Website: home-depot
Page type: billing-address
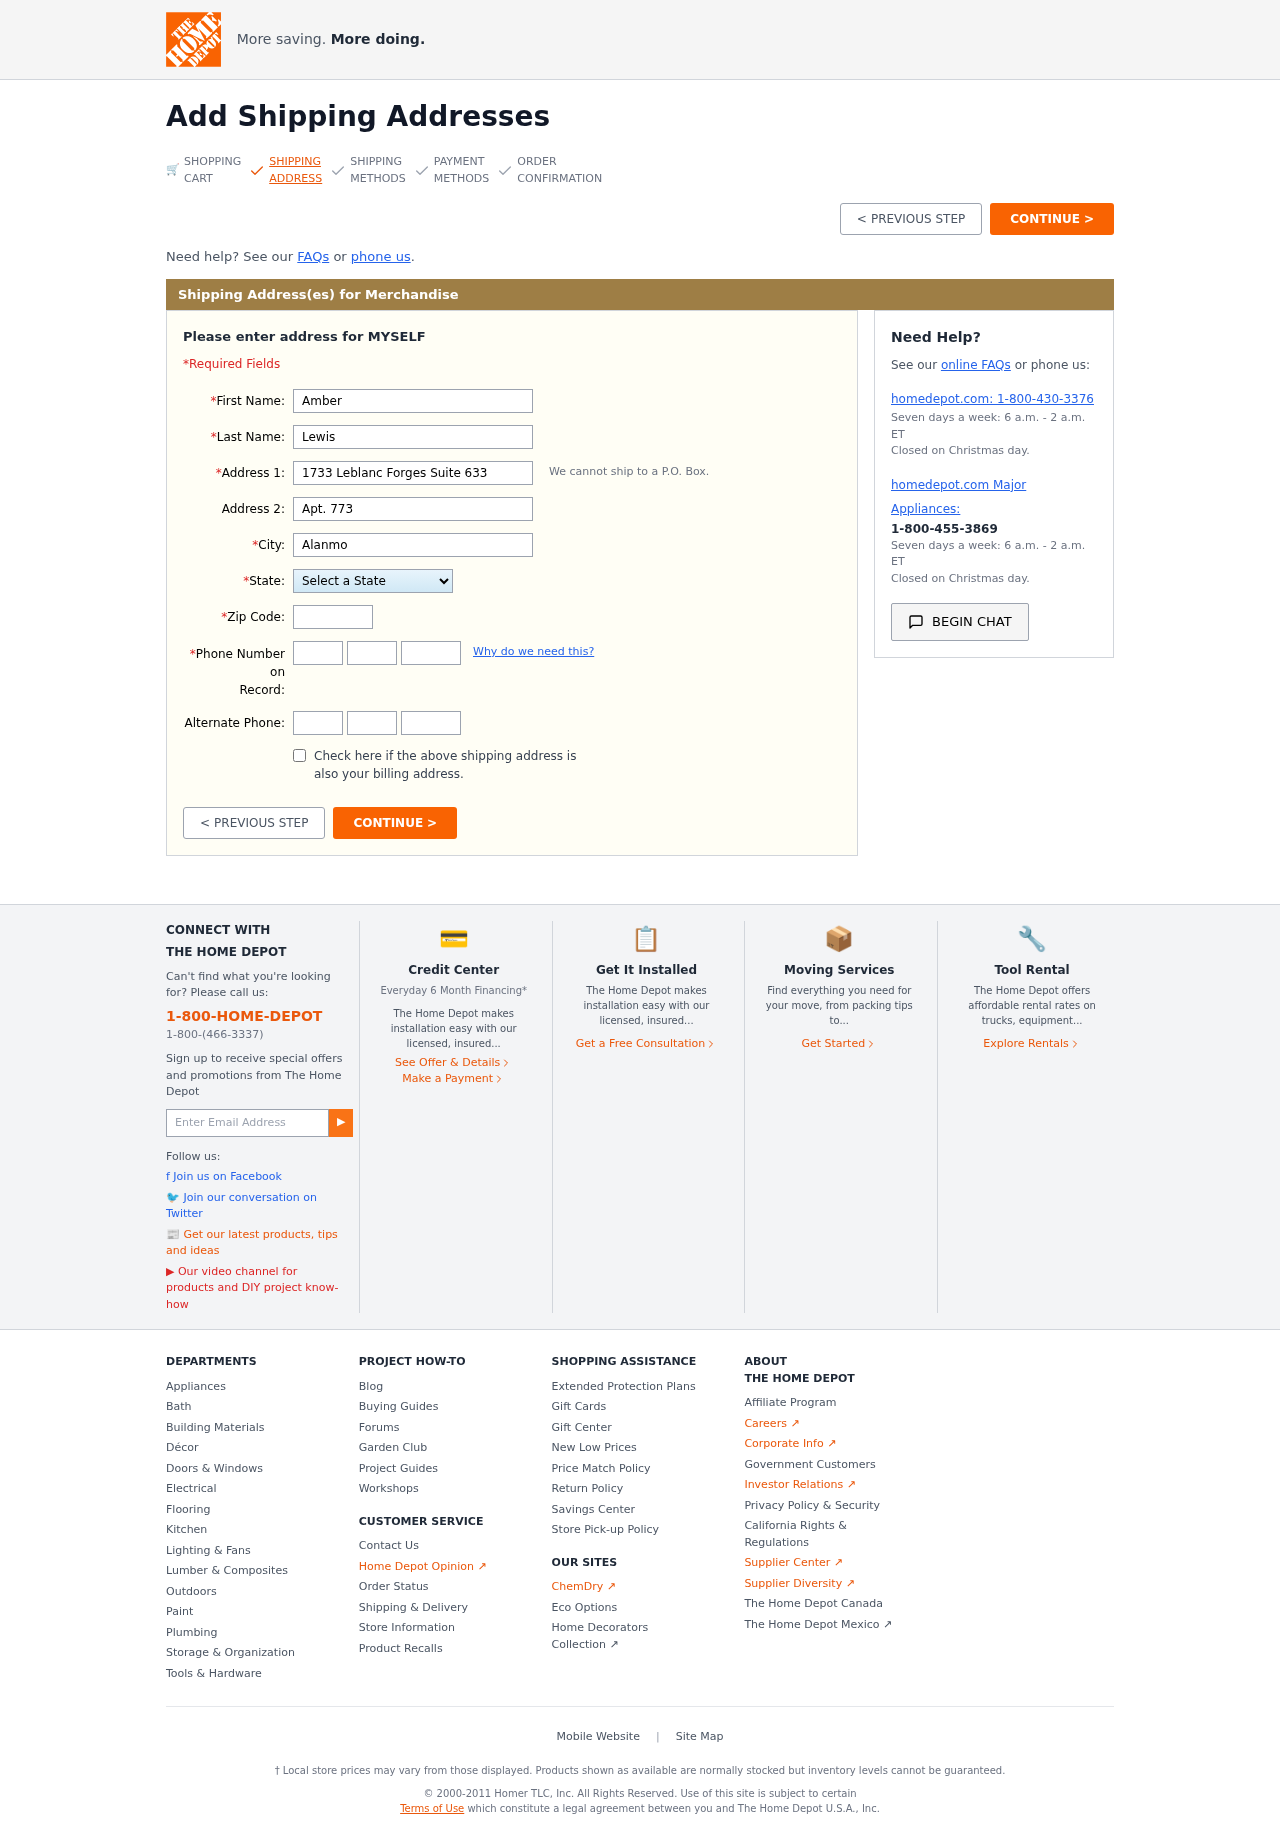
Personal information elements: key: PII_STATE
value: North Dakota
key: PII_FIRSTNAME
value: Amber
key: PII_LASTNAME
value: Lewis
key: PII_STREET
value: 1733 Leblanc Forges Suite 633
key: PII_STREET2
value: Apt. 773
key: PII_CITY
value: Alanmouth
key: PII_POSTCODE
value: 01766
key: PII_PHONE_AREA
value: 985
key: PII_PHONE_PREFIX
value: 914
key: PII_PHONE_LINE
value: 4027